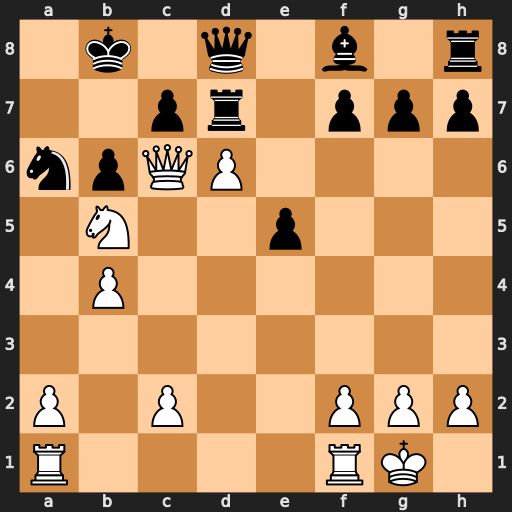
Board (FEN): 1k1q1b1r/2pr1ppp/npQP4/1N2p3/1P6/8/P1P2PPP/R4RK1
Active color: w
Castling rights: -
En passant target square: -
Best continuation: dxc7+ Qxc7 Nxc7